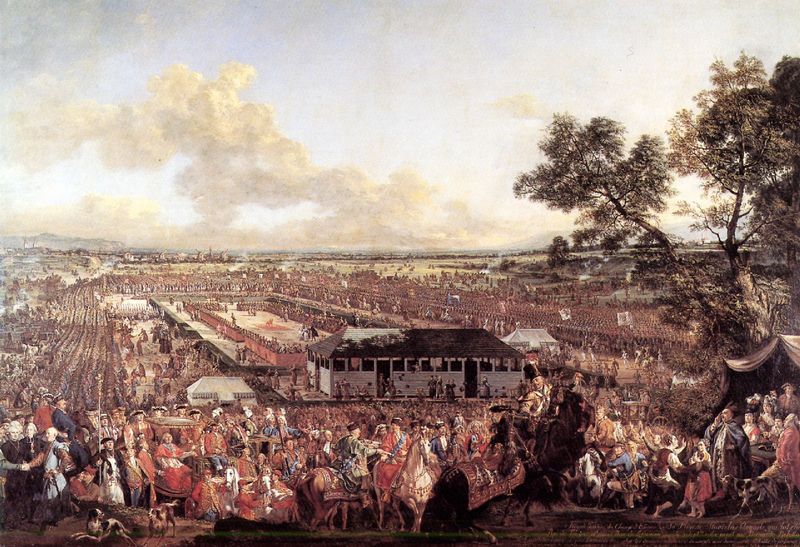
Titel: Die Wahl des Königs Stanislaus II. August Poniatowski
Künstler: Canaletto
Institution: Warschau, Königliches Schloss
Schlagwörter: baum, blau, gemälde, himmel, mann, wolken, bäume, frauen, landschaft, menschen, frau, männer, zeichnung, dach, gebäude, haus, hund, hunde, rot, wolke, fest, masse, menge, versammlung, bild, kind, kinder, pferd, pferde, reiter, fahnen, stab, hang, hof, platz, vogelperspektive, wagen, könig, soldaten, arena, orient, militär, rennen, kardinal, heer, besuch, priester, segnung, stall, prozession, umzug, tempel, parade, rösser, veranstaltung, hofstaat, schabracke, zelt, zelte, standarte, satteldecke, versailles, fes, volksfest, einzug, turnier, zelkte, arenaschlacht, prozesssion